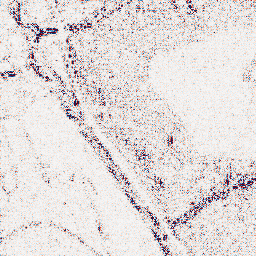
Category: wavelet
Decomposition family: wavelet_reverse_biorthogonal
Decomposition parameters: wavelet: rbio5.5
level: 1
Upsampling method: regularized
Upsampling parameters: scale: 2
lambda_reg: 0.001
Upsampling scale: 2